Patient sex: M
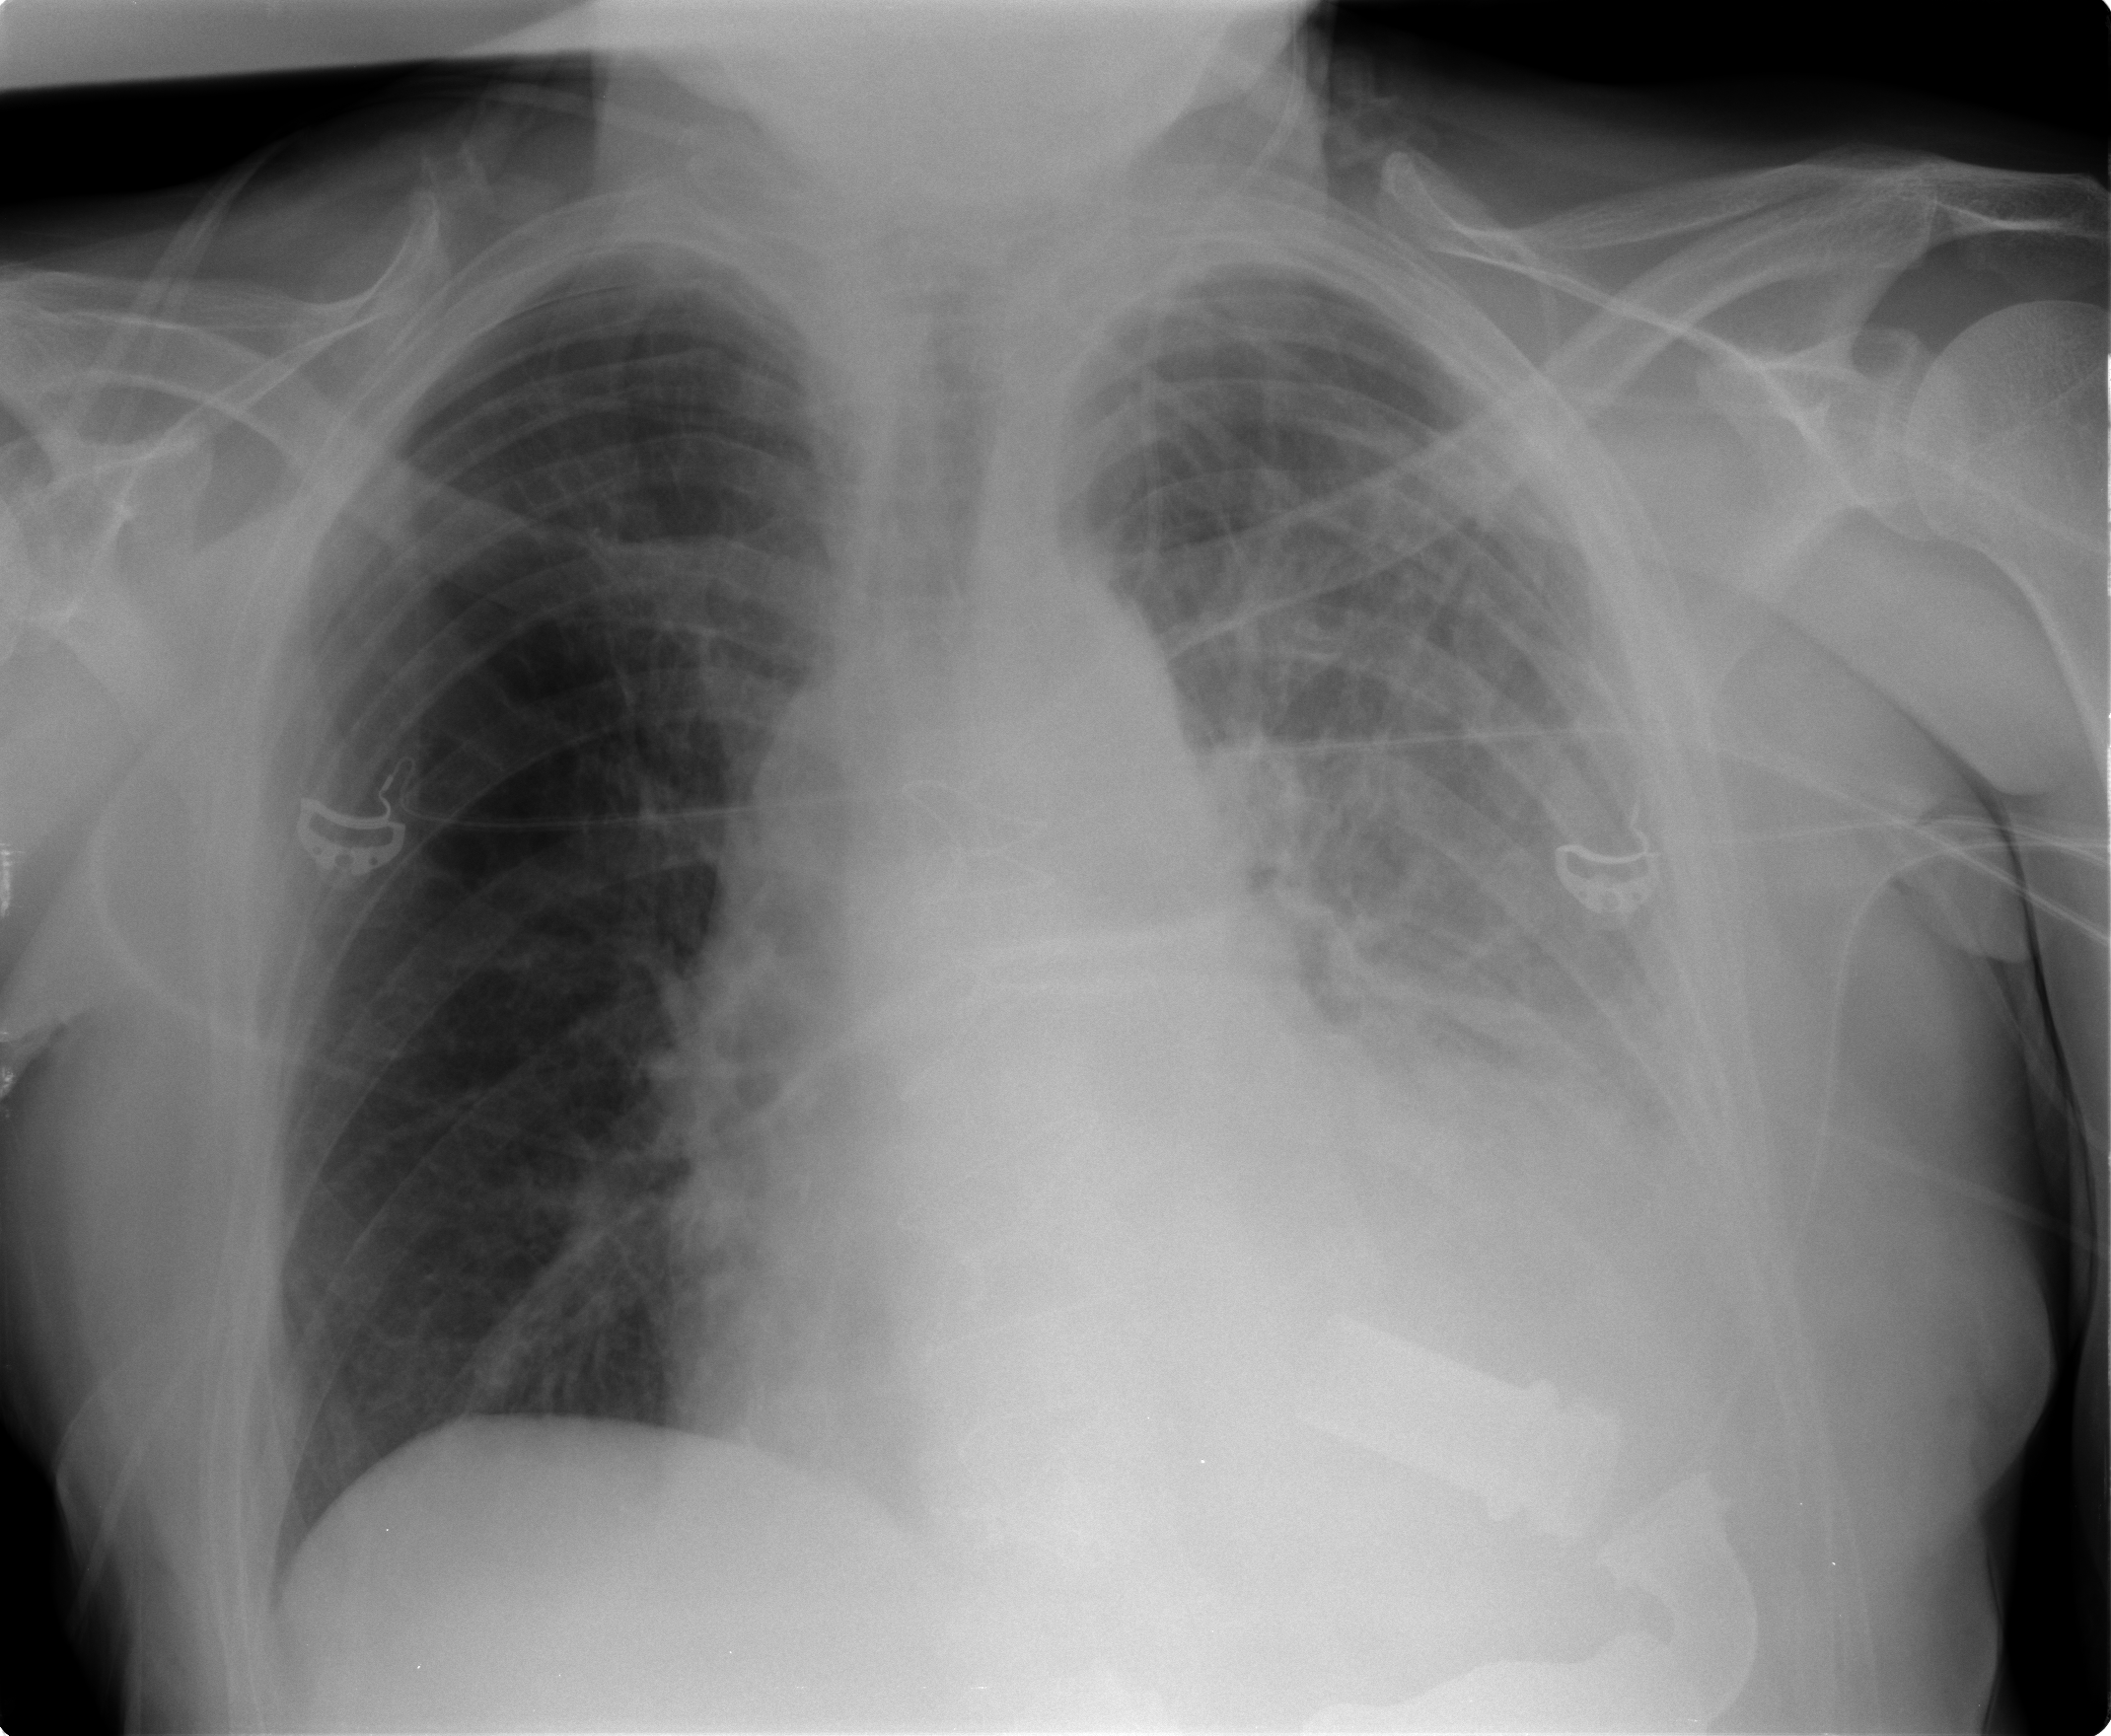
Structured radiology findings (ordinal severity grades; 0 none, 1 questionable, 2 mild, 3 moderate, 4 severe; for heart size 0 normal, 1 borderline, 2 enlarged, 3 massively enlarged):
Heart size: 2
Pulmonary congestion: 2
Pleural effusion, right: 0
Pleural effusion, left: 3
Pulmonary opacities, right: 0
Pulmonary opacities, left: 2
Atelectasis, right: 0
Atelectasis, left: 2